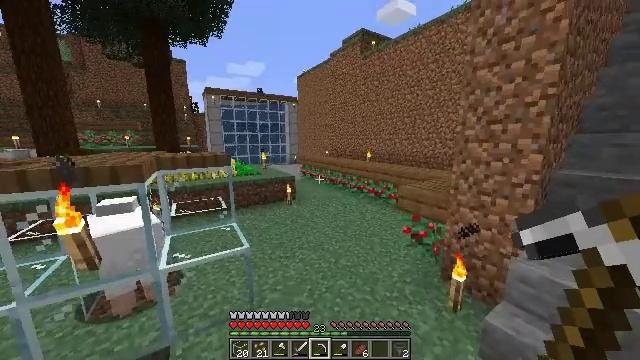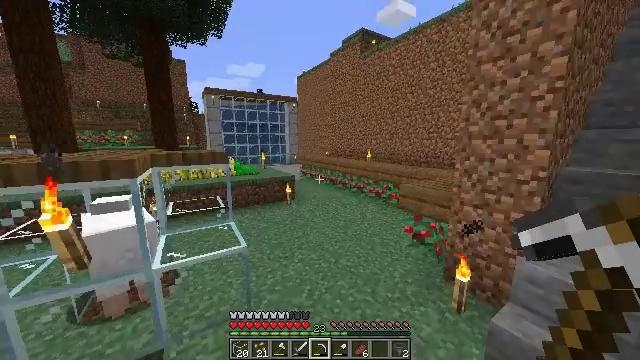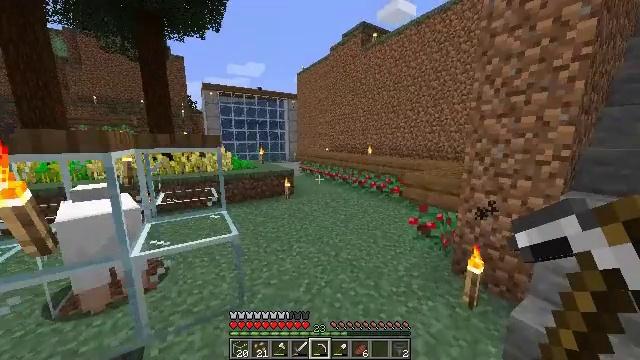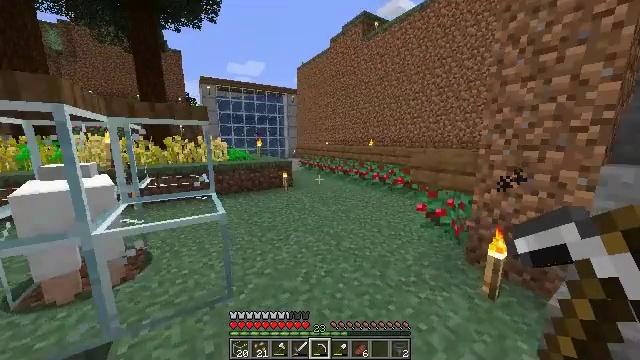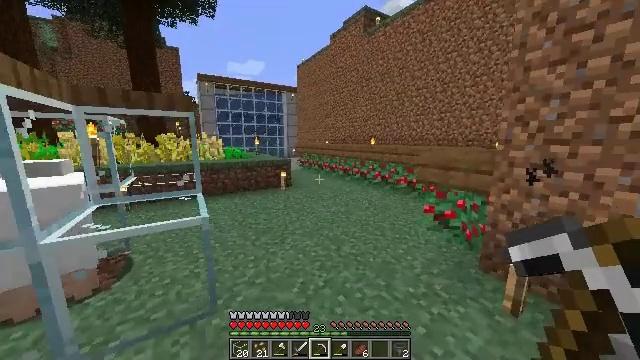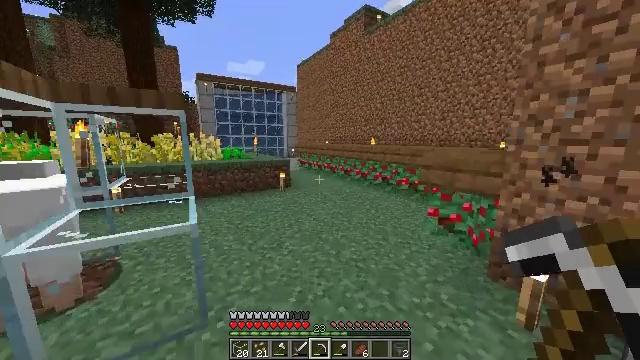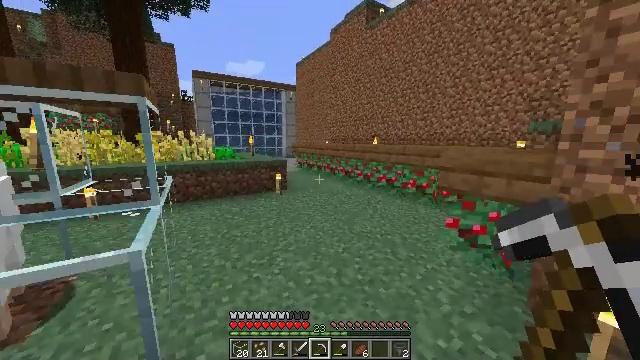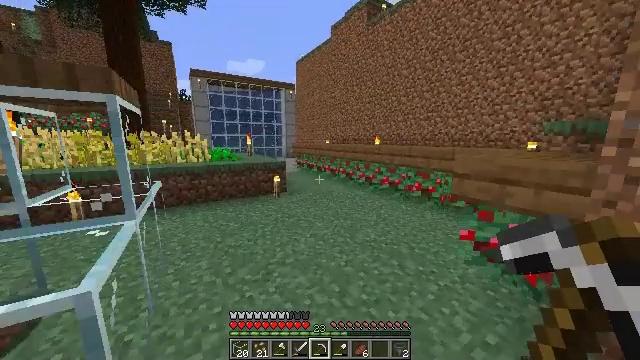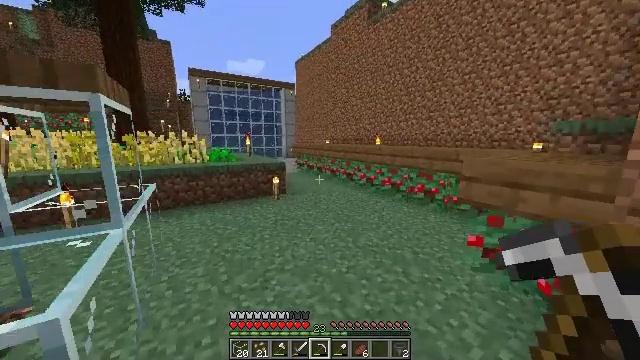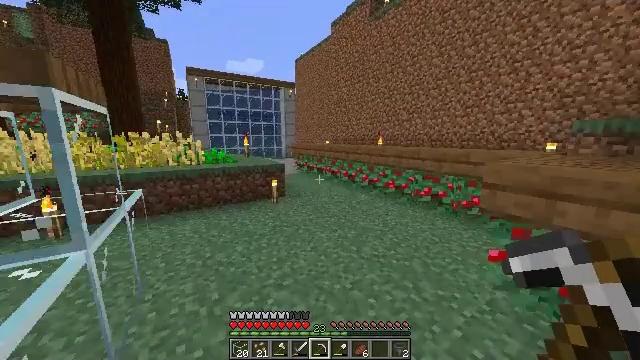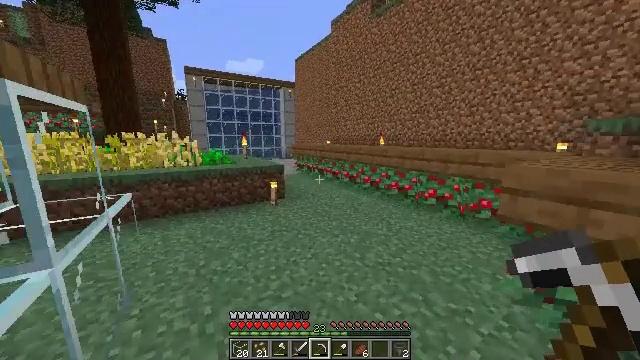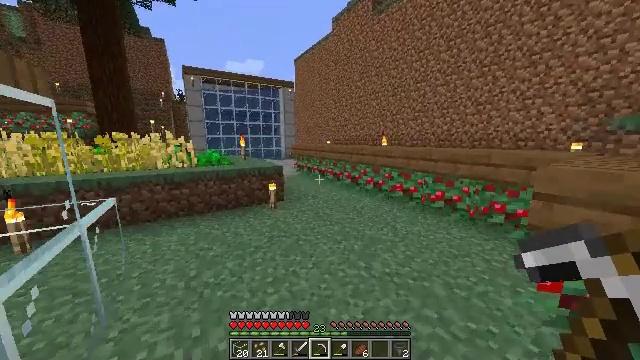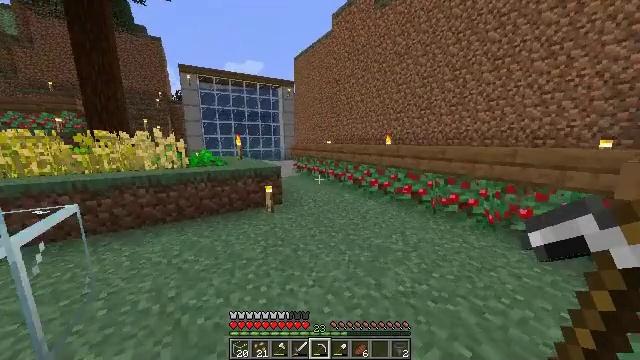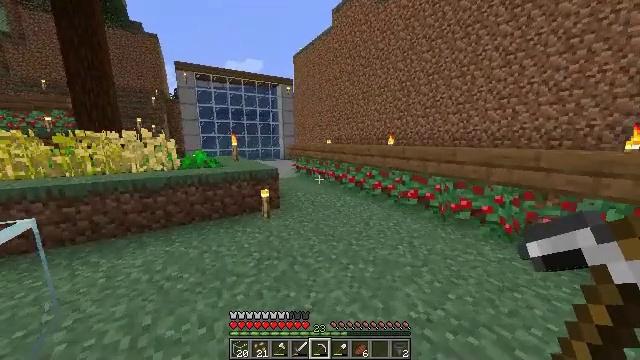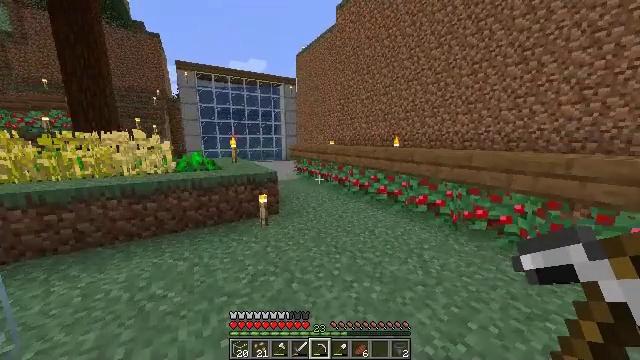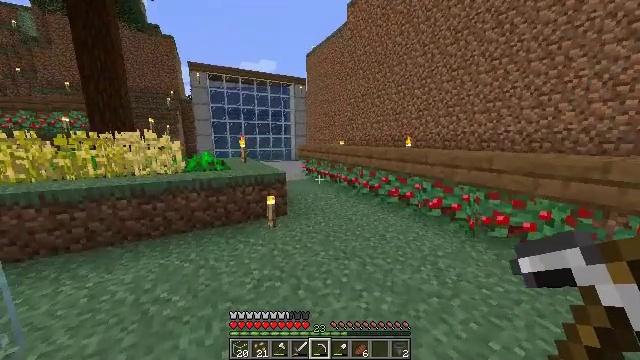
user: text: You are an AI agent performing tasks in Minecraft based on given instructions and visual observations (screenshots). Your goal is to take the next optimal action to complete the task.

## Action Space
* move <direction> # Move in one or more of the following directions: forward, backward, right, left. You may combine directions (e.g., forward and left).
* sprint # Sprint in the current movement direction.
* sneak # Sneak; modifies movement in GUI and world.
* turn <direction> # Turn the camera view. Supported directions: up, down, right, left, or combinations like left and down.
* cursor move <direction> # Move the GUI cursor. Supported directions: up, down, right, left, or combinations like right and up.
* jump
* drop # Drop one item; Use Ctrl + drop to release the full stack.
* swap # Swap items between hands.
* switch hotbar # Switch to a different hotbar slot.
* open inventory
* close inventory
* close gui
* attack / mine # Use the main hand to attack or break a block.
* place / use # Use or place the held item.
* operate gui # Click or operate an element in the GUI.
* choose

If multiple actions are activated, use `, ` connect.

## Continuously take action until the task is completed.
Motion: motion action
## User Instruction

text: Harvest the mature beetroots.
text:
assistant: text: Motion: move forward
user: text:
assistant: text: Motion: move forward
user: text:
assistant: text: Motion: move forward
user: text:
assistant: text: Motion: move forward
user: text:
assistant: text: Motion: move forward
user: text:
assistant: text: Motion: move forward
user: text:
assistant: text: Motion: move forward
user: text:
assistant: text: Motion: move forward
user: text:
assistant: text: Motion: move forward
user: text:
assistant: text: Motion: move forward, sprint
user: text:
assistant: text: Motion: move forward, sprint
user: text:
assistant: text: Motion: move forward, sprint
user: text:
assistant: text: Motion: move forward, sprint
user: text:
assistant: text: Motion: move forward, sprint
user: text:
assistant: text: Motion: move forward, turn left
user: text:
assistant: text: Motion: move forward and move right, turn left
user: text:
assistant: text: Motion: move forward and move right, turn left
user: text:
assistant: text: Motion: move forward and move right, turn left
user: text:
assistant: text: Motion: move forward and move right, turn left
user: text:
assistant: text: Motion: move forward and move right, sprint, turn left
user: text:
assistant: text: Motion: move forward and move right, sprint
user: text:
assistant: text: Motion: move forward, sprint
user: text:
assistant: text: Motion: move forward
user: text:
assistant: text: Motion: move forward
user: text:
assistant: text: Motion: move forward
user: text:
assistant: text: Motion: move forward
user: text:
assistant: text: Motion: move forward, turn left, jump
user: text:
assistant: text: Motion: move forward, turn left and down, jump
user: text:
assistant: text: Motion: move forward, turn left and down, jump
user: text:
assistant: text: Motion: move forward, turn left, jump